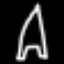
Label: The Eiffel Tower